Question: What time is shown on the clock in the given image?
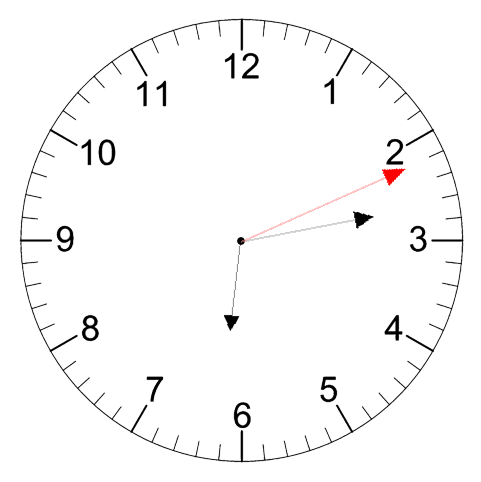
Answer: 06:13:11